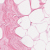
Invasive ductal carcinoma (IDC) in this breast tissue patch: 0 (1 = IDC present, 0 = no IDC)